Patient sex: M
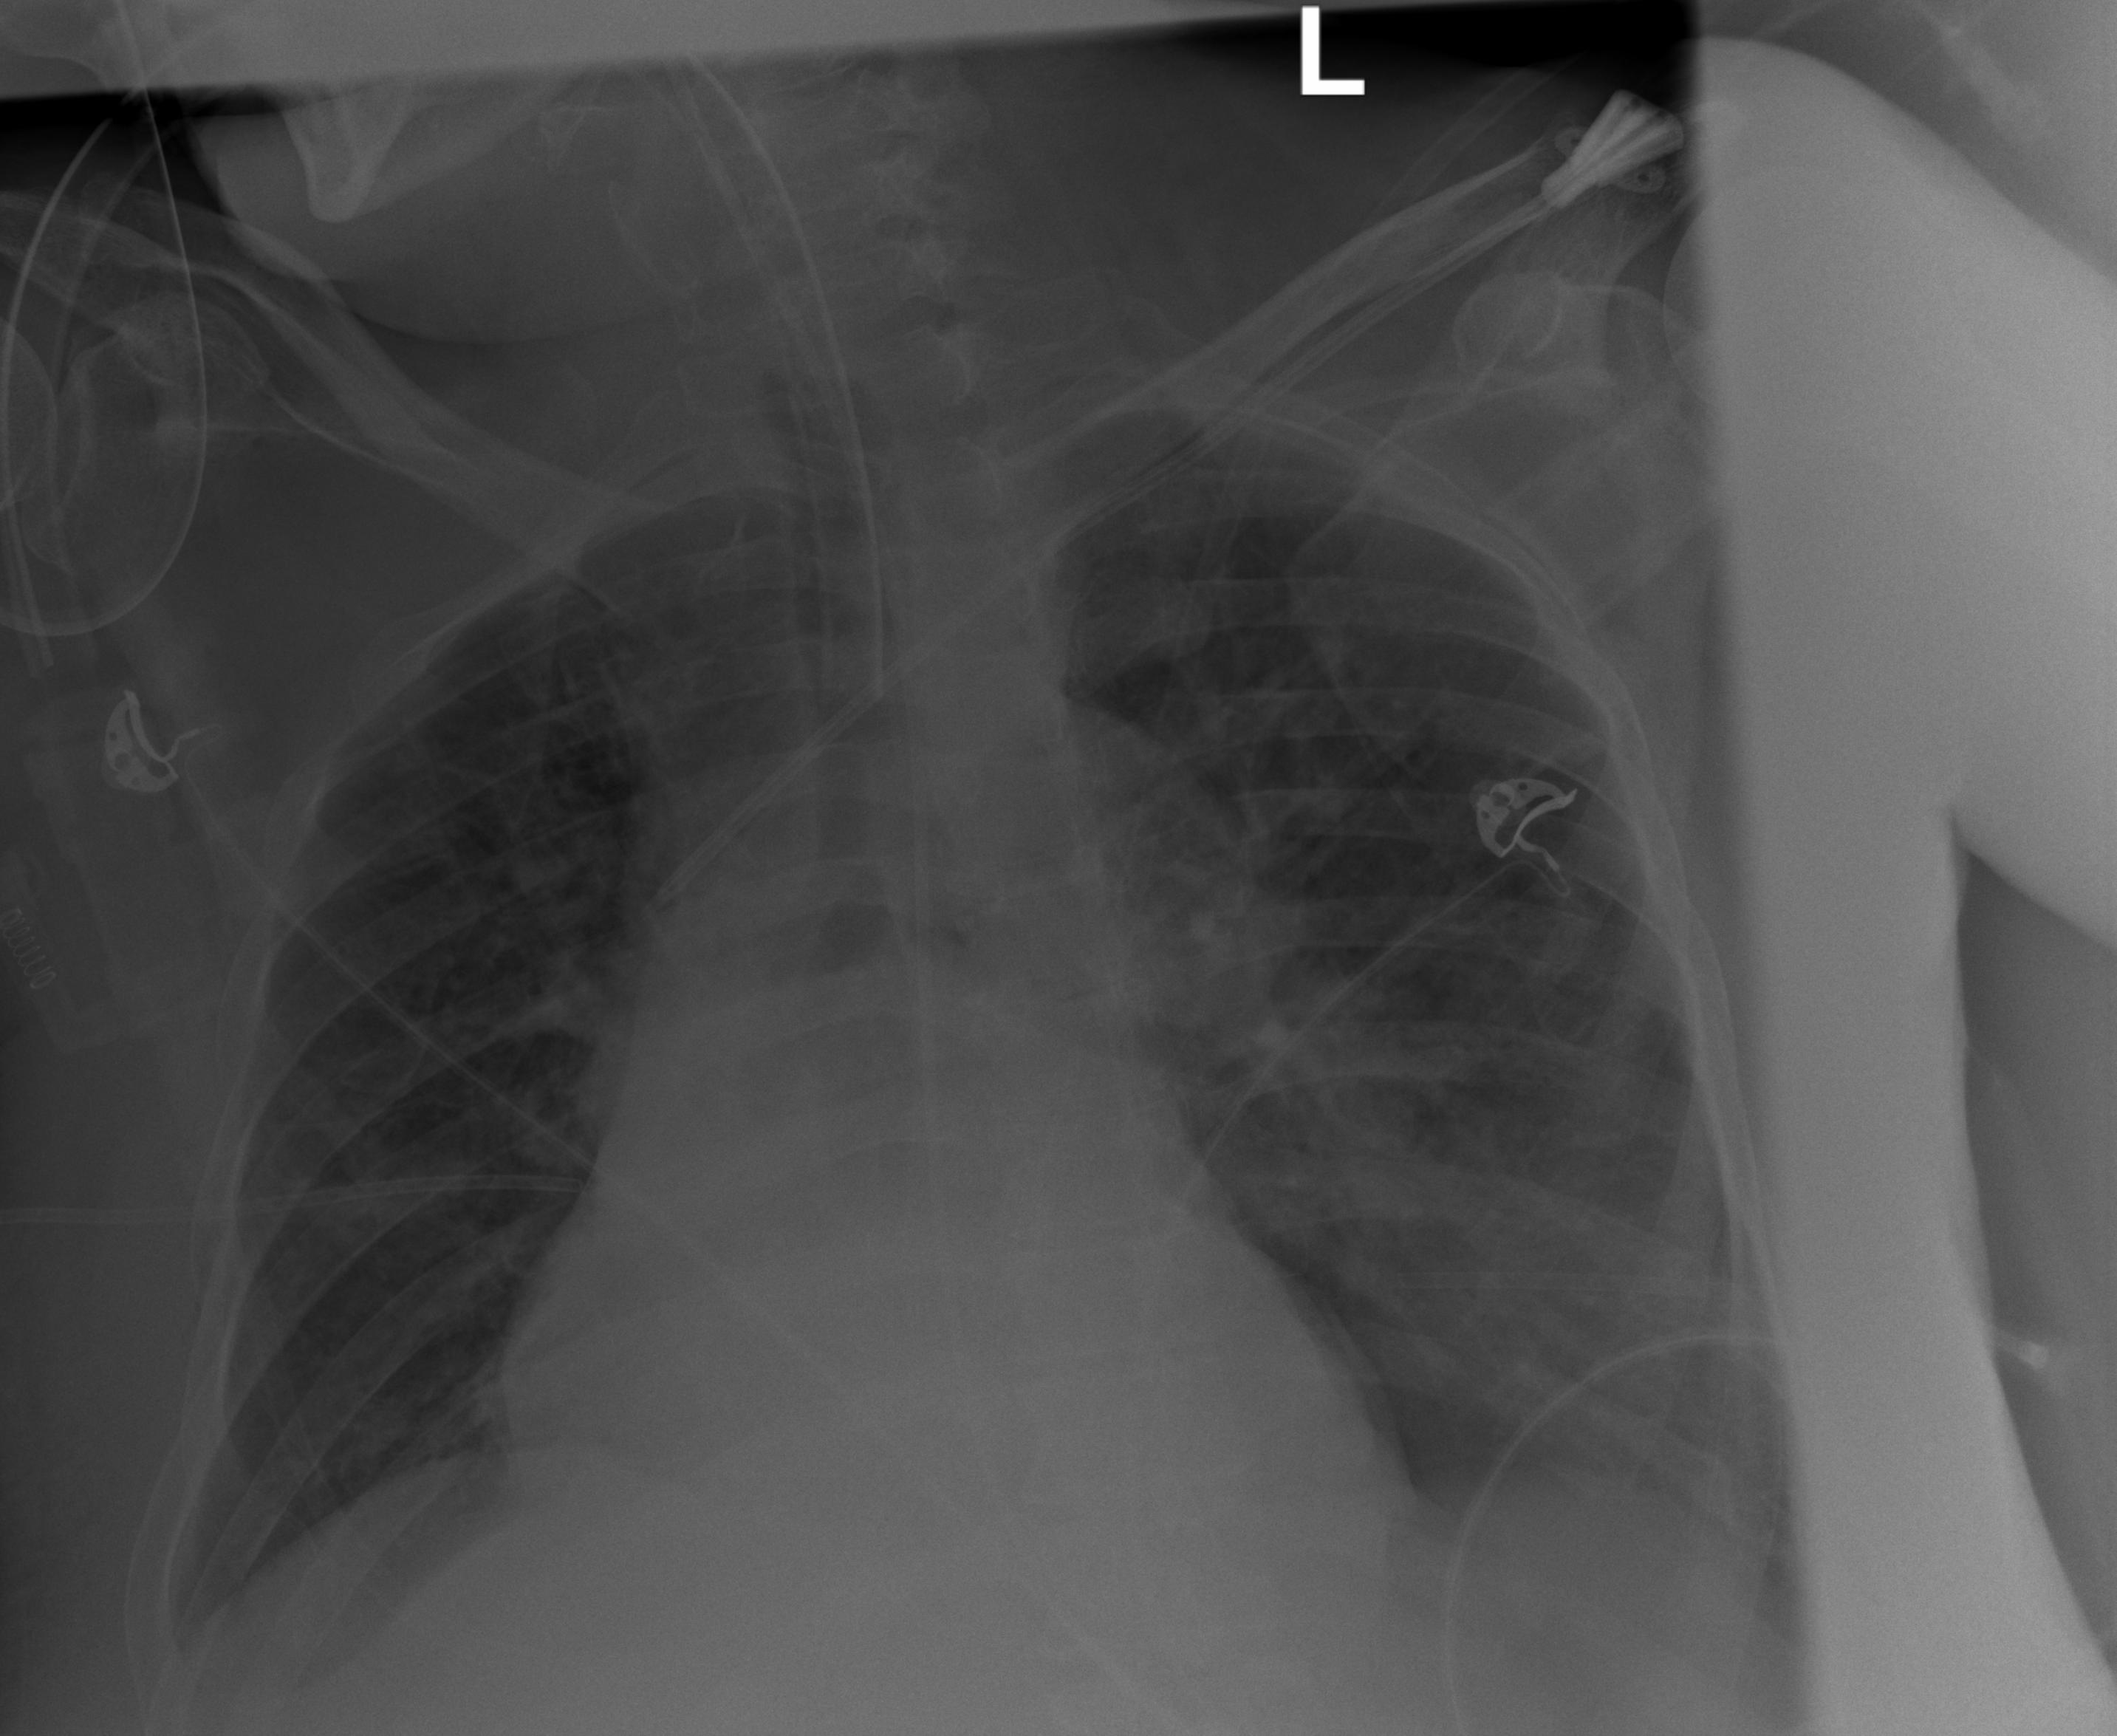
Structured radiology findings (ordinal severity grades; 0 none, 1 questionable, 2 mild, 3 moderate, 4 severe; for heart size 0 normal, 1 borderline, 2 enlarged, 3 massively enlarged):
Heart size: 1
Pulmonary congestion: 2
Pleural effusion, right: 2
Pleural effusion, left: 2
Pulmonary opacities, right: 0
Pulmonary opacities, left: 0
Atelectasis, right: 2
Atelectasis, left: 2